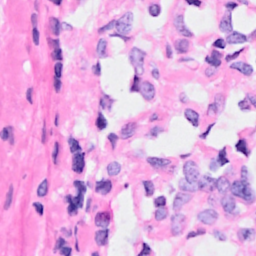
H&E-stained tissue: Breast